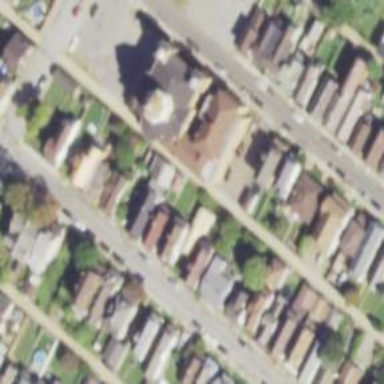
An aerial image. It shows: Building that serves as place of worship.